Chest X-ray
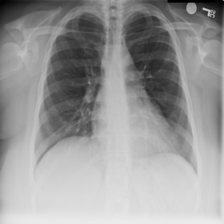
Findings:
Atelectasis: negative
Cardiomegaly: negative
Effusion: negative
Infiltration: negative
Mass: negative
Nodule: negative
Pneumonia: negative
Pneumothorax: negative
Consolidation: negative
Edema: negative
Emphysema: negative
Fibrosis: negative
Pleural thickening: negative
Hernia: negative